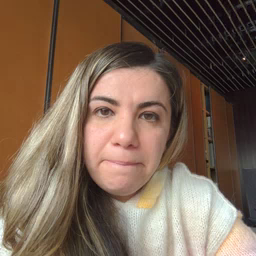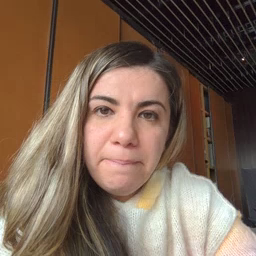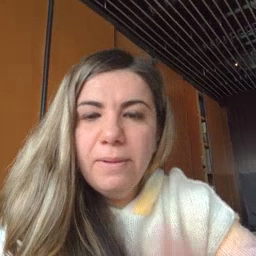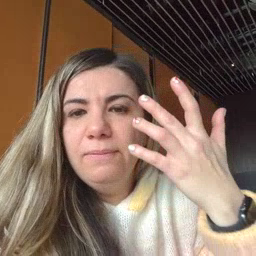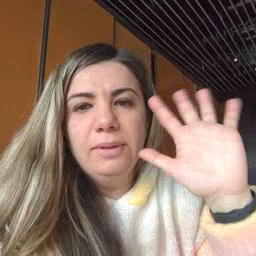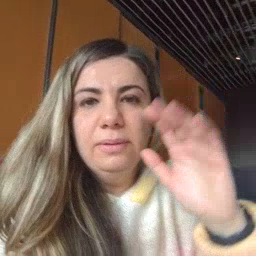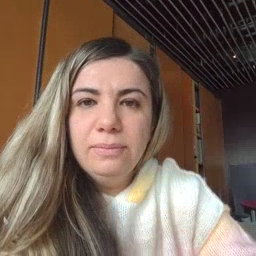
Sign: finish